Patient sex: M
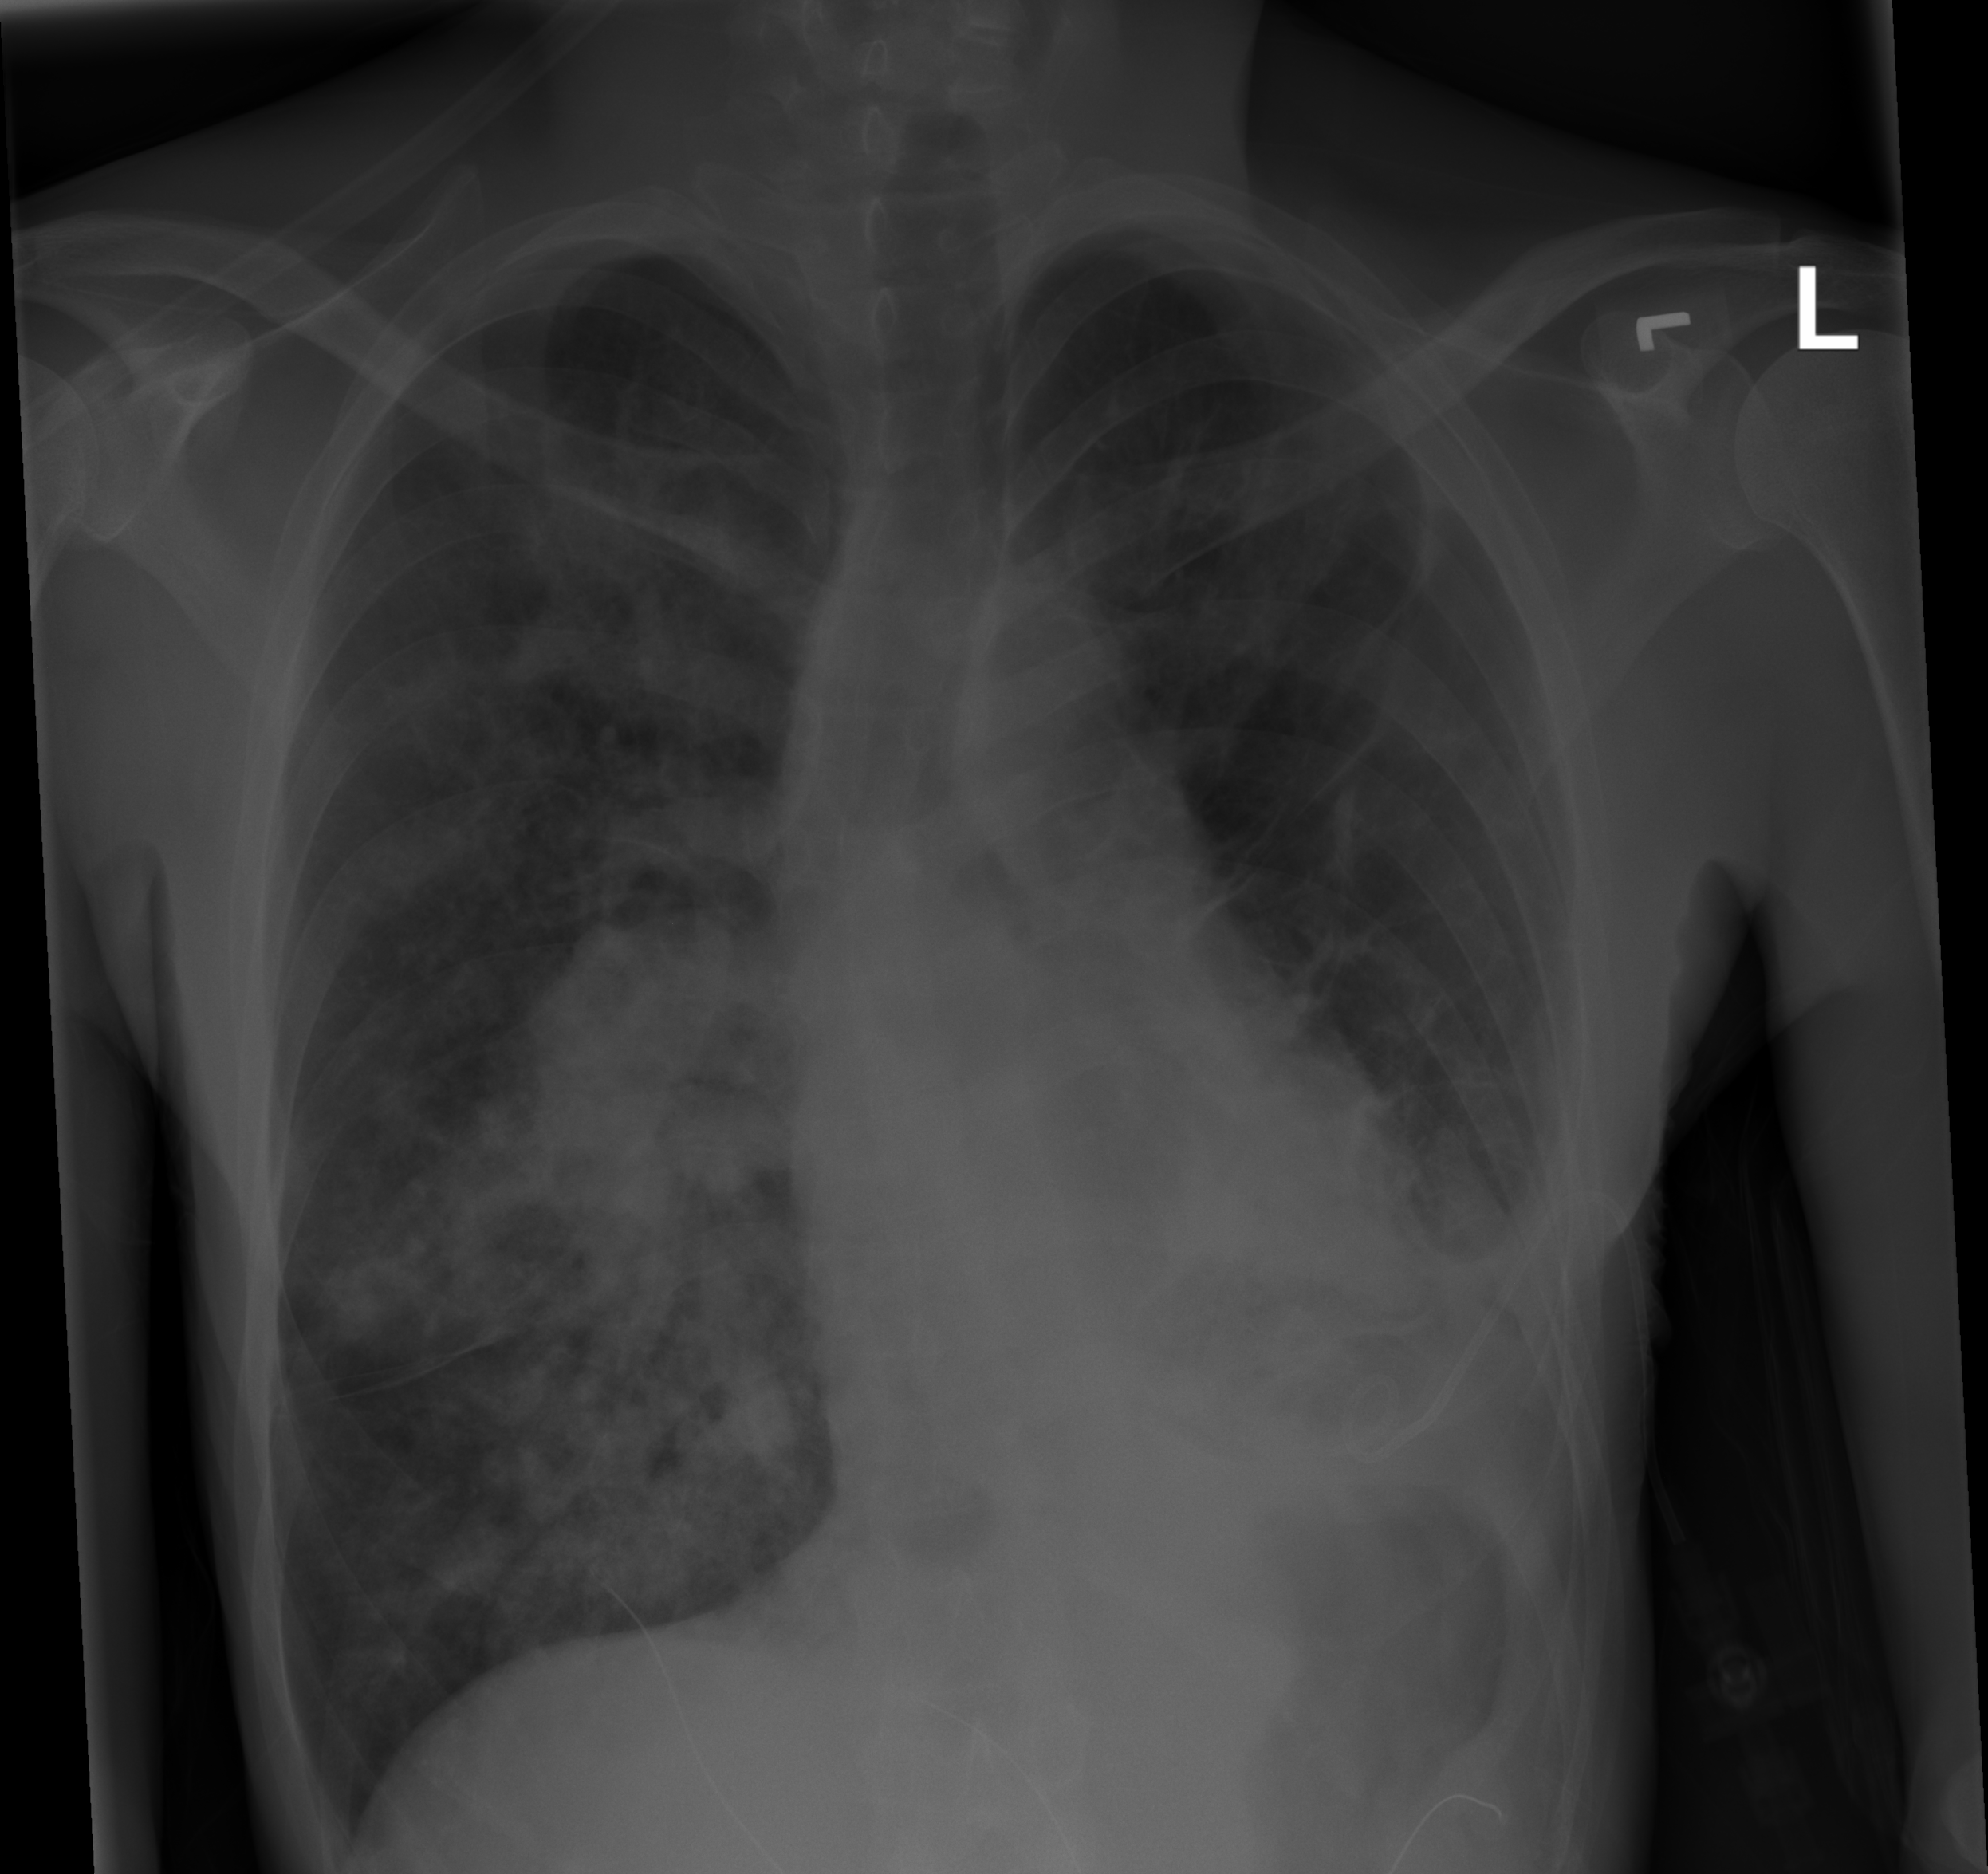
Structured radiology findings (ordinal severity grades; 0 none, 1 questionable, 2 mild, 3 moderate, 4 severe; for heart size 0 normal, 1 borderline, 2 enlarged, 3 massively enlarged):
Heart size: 0
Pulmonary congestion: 2
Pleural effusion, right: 0
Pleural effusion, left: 3
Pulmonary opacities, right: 3
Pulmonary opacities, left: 0
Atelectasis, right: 2
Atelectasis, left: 2